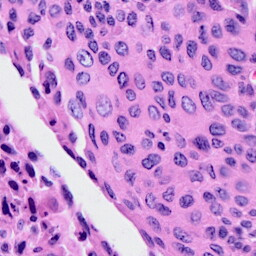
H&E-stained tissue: Cervix